Question: I've a simple query which extract some records according to a DateTime field.
I can't explain why but with some dates it doesn't work (null result).
It seems that it doesn't work with first days of month while it works with last days (10th and above).

In the example above it doesn't work with #04/09/2016# while it works with #09/09/2016#!
Could it depend on Date Format?
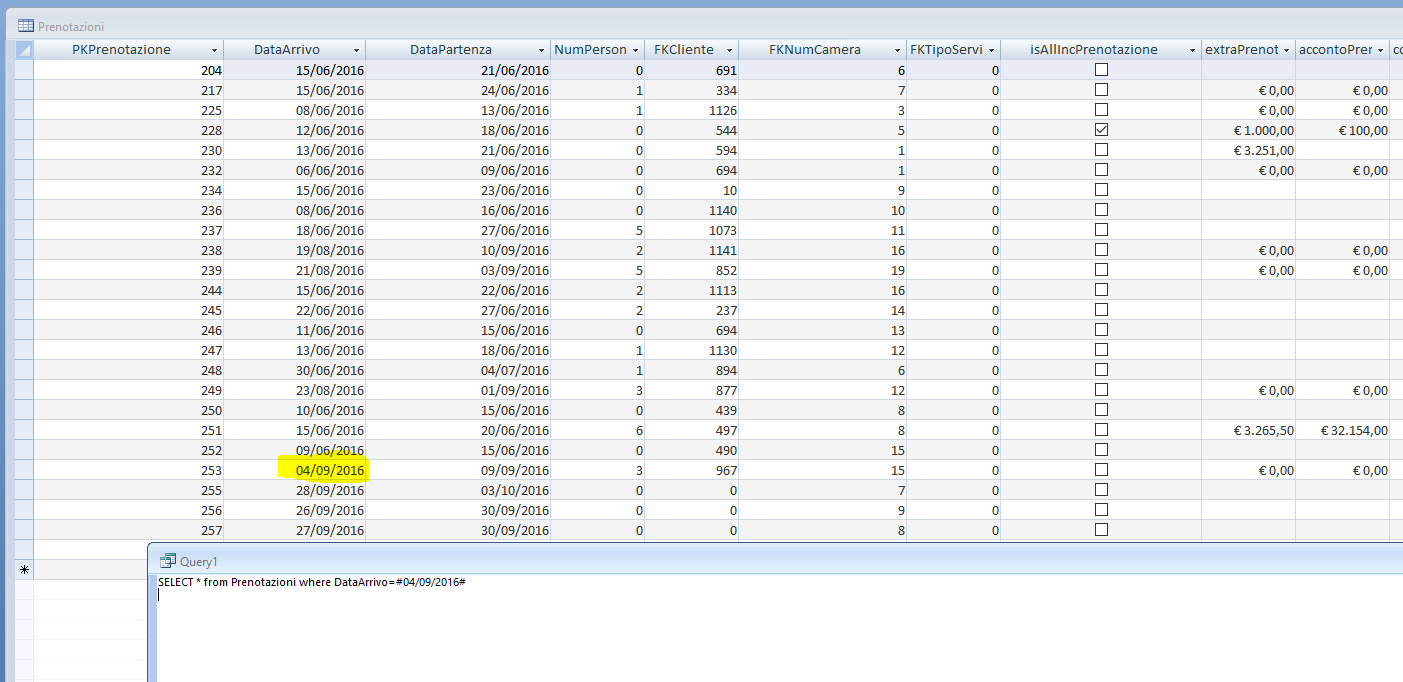
Answer: > So how can i pass the right day format programmatically (I'm using c#)? ...It works formatting the date like this day.toString("MM/dd/yyyy").
If you're using C# then you should be formatting dates as strings to build your query (using ). You should be using a like this:
'''
var day = new DateTime(2016, 9, 4);
using (var cmd = new OleDbCommand("SELECT * FROM Prenotazioni WHERE DataArrivo=?", conn))
{
cmd.Parameters.AddWithValue("?", day);
using (OleDbDataReader rdr = cmd.ExecuteReader())
{
while (rdr.Read())
{
// do stuff
}
}
}
'''